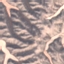
Land use / land cover: HerbaceousVegetation